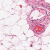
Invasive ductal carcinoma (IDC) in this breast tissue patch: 0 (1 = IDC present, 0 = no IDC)